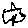
Label: fish